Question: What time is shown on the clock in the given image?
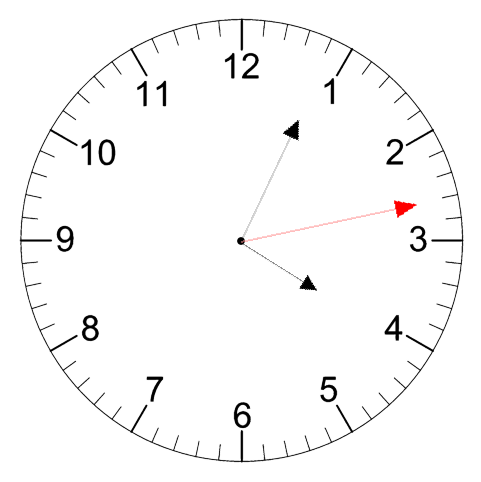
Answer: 04:04:13